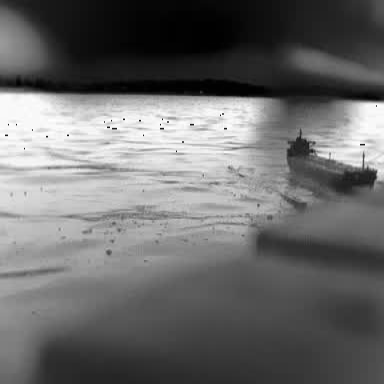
There is a liner in the infrared image.